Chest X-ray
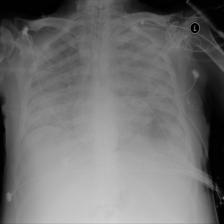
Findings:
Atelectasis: negative
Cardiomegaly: negative
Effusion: negative
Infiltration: negative
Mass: negative
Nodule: negative
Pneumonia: negative
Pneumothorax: negative
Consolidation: negative
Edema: negative
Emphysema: negative
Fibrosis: negative
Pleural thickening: negative
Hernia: negative